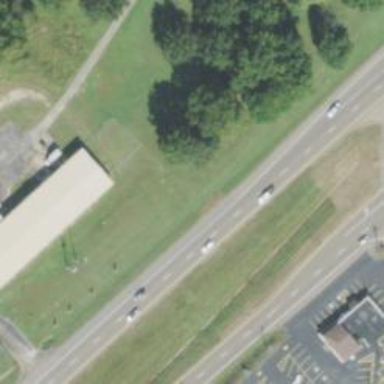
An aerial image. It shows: Asphalt dual carriageway at the trunk highway level.